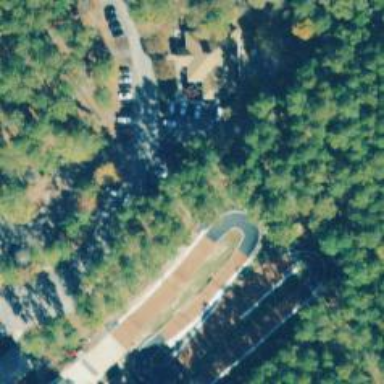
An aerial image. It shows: Cycling track on dirt surface in leisure land.